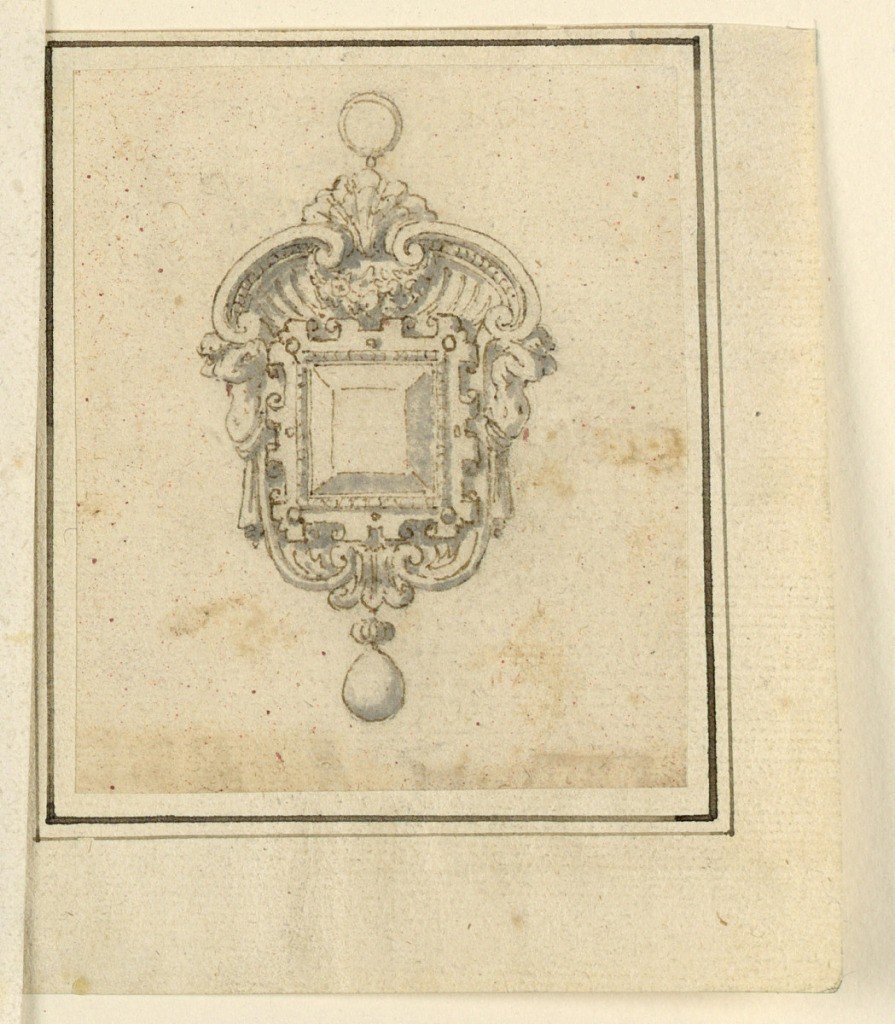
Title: Design for pendant with gaines
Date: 16th century
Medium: Pen, sepia, brush, grey water color. Paper
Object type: Drawing
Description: Vertical rectangle. A Square diamond has a frame of scrollwork. Above is a broken pediment, with a shell supporting the ring, on top. At the sides it is supported by gaines which have drapery festoons instead of legs, one part of which is ending below in volutes, beside the center. Between them is a leaf supporting the hanging diamond. the upper volutes of the pediment are supporting a festoon.